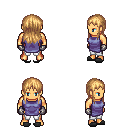
a pixel art fantasy rpg character, male body template, human, tanned skin, chain tabard jacket, white pants, light blonde unkempt hairstyle, metal gloves, gray slippers, four views (front, back, left, right), 2x2 character sprite sheet, small pixel art, hard edges, no anti-aliasing